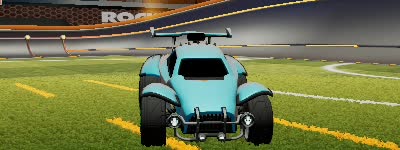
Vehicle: octane